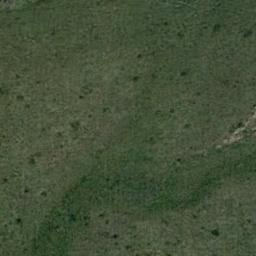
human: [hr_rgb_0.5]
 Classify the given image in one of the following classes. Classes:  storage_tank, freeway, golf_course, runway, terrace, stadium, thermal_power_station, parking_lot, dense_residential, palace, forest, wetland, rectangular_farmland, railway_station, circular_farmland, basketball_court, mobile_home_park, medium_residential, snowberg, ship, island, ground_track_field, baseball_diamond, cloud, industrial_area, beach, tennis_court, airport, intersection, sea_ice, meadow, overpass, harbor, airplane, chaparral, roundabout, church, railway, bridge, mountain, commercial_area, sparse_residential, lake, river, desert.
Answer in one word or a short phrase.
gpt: meadow